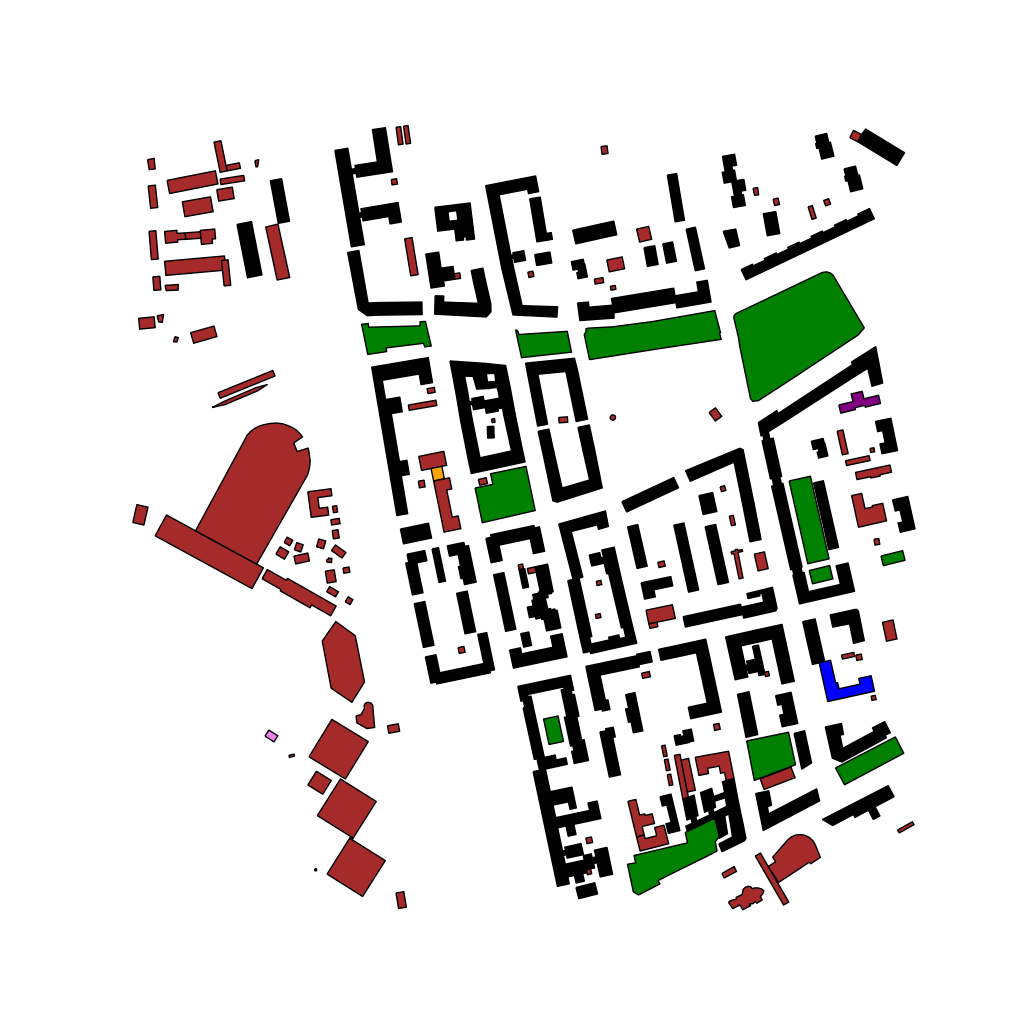
Tags: overhead vector_map, business, industrial, recreation, residential, special, historical, modern, soviet, high_rise, individual_rise, low_rise, medium_rise, density_1, Building, Cafe, Facility, Kinder, Park, School, Sportpl, 1.0 km²